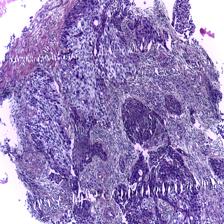
Diagnosis: OSCC